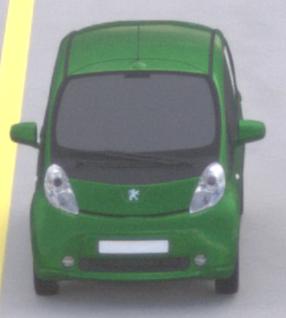
Make: Peugeot
Model: iOn
Detailed model: iOn
Model produced from: 2010/12
Model produced until: 2013/02
Doors: 5
Color: green
Road condition: dry road
Daytime: morning or afternoon
Contrast: low contrast